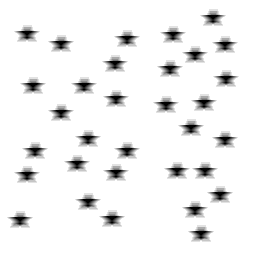
Squares: 0
Triangles: 0
Stars: 32
Total shapes: 32